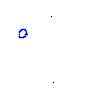
Particle: proton